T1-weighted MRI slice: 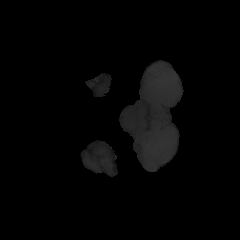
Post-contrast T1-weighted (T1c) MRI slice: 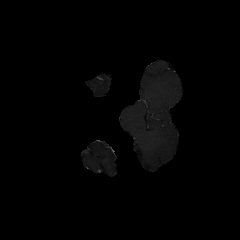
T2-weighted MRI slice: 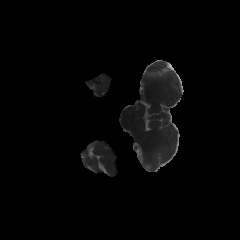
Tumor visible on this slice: no